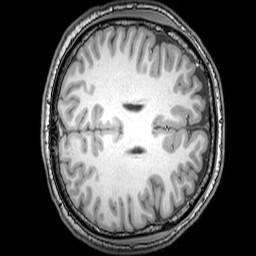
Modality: T1w
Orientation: axial
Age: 22
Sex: male
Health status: healthy
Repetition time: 0.081 s
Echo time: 0.037 s